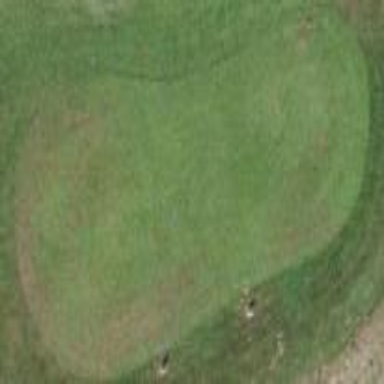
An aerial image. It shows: Golf tee.